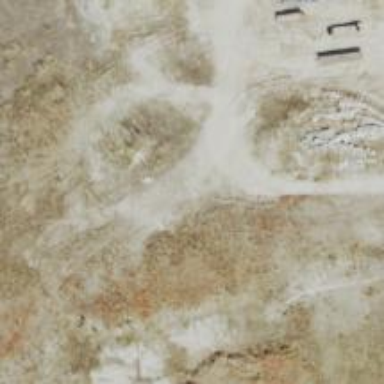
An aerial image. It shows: Quarry area.